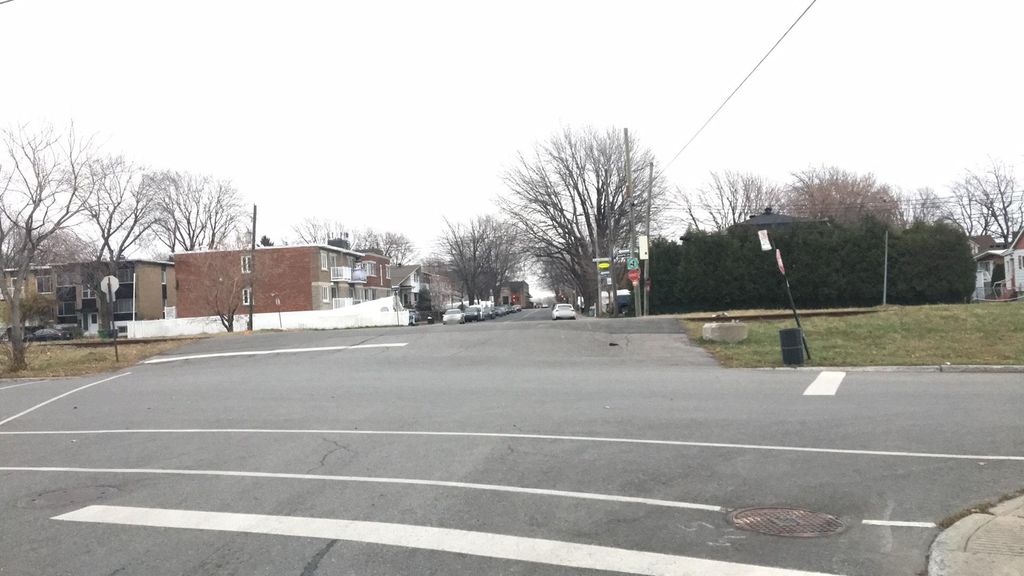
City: montreal